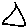
Label: triangle